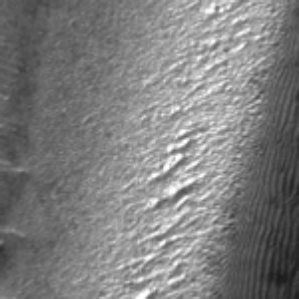
Label: frost